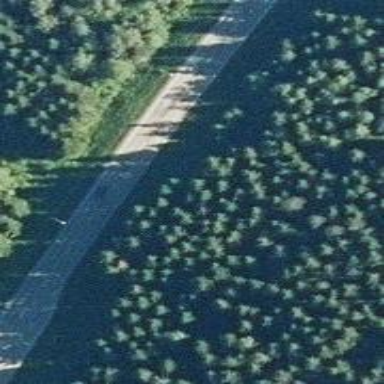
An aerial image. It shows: Asphalt road classified as trunk highway.